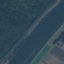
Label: River